Interaction volume radius: 5 \u00c5
Interaction volume height: 10 \u00c5
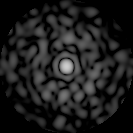
Disorder parameter: 0.8239